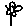
Label: flower